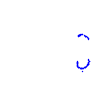
Particle: proton